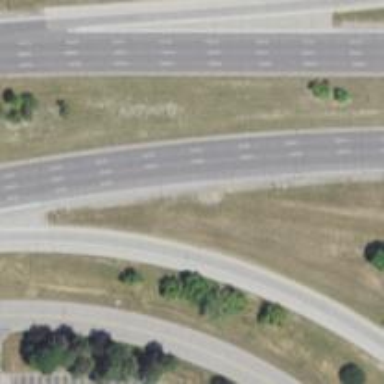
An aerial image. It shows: Trunk link highway.